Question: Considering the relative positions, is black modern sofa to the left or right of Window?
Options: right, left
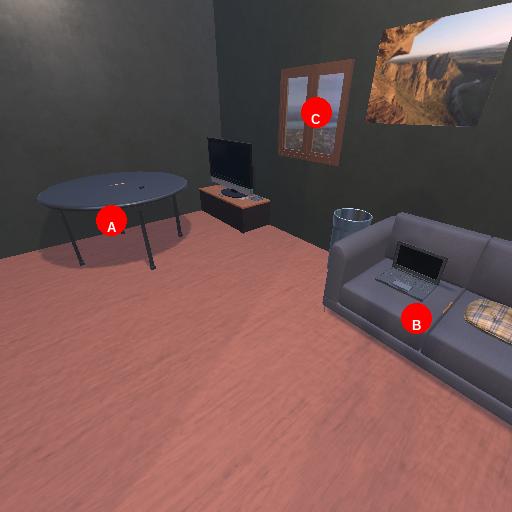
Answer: right